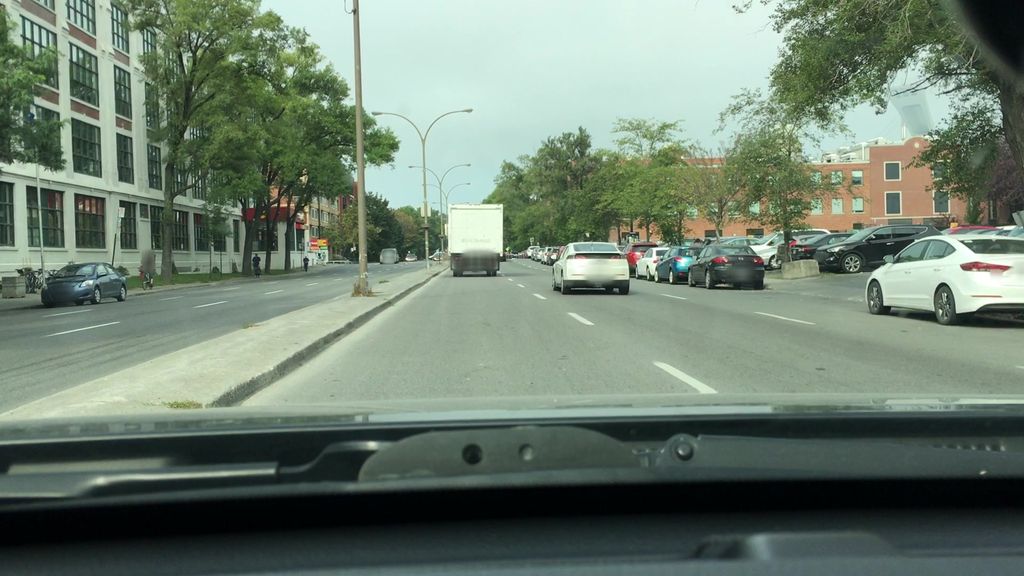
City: montreal